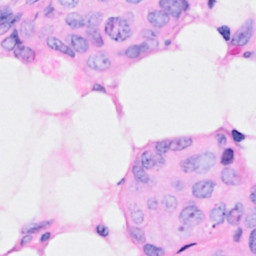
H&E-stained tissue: Breast